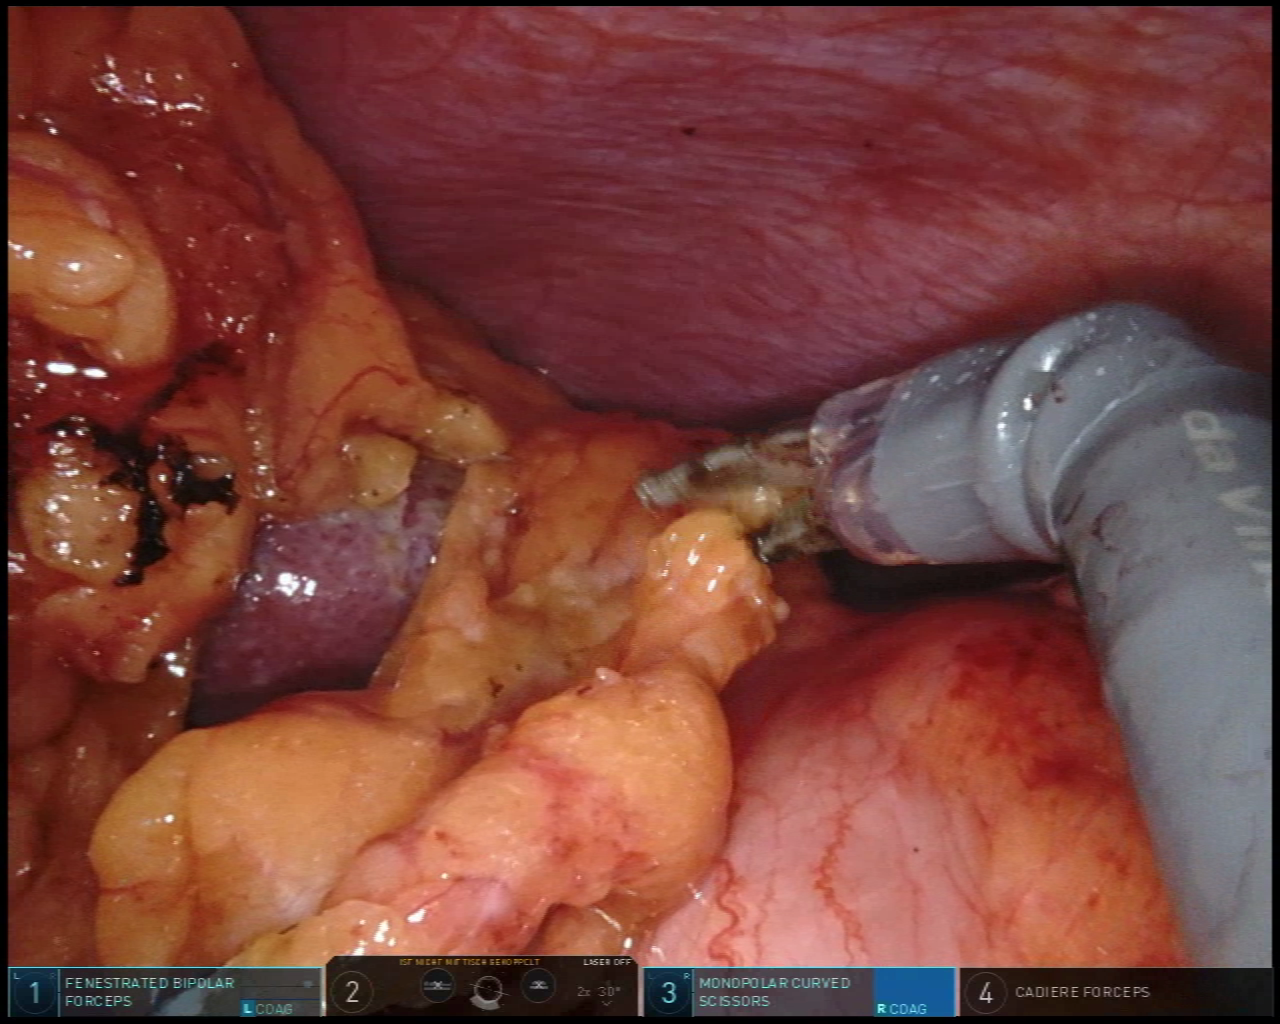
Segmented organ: spleen
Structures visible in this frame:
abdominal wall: yes
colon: yes
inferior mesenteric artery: no
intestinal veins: no
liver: no
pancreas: no
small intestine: no
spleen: yes
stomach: no
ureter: no
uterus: no
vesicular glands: no